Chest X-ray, AP view. Patient: 28 years old, sex M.
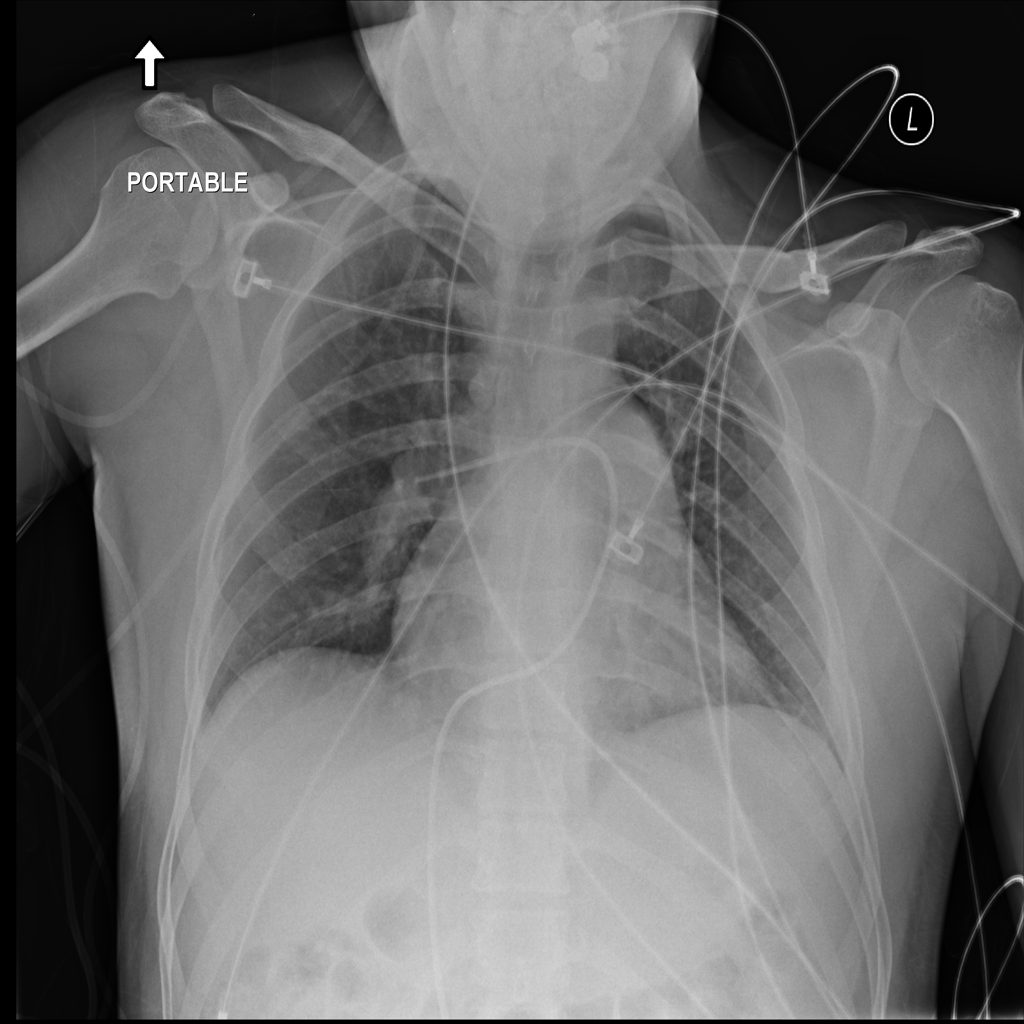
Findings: No Finding